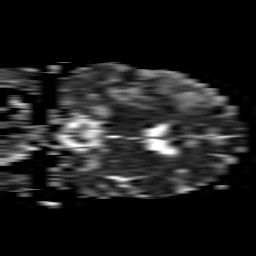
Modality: ADC
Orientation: coronal
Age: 53
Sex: male
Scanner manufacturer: philips
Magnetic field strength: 1.5 T
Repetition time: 3.507 s
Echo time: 0.07039 s